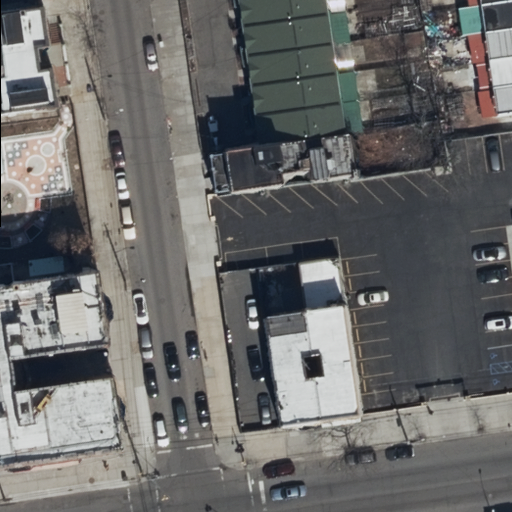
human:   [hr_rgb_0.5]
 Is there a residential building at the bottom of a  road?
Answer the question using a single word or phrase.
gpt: yes

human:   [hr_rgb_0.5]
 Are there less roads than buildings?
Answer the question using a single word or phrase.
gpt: yes

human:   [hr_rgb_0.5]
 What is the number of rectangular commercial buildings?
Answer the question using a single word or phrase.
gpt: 0

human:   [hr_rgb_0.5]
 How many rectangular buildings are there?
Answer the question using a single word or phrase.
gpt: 10

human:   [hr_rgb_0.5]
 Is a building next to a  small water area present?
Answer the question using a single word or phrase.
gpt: no

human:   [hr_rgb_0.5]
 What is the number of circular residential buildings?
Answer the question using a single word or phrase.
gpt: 0

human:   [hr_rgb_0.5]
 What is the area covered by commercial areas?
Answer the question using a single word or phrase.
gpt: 0m2

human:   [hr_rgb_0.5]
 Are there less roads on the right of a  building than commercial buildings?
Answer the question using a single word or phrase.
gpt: no

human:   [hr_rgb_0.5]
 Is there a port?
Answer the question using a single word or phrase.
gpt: no

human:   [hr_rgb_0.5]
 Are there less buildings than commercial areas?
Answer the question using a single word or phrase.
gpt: no

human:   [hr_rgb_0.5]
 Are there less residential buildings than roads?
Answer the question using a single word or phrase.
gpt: no

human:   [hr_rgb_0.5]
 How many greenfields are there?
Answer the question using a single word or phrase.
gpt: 0

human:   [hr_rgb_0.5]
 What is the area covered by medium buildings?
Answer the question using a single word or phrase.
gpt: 1221m2

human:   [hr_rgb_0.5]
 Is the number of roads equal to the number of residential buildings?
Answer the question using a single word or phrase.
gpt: no

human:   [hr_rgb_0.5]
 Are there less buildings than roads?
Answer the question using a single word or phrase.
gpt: no

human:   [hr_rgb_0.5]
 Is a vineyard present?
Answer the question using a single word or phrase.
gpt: no

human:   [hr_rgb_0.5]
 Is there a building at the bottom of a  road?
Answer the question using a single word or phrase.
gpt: yes

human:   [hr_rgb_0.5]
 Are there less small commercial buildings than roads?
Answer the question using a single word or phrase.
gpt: yes

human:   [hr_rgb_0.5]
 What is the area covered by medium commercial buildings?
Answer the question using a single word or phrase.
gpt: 0m2

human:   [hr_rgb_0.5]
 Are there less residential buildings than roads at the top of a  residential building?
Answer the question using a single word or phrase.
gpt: no

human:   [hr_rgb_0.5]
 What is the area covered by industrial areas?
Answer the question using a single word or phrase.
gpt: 0m2

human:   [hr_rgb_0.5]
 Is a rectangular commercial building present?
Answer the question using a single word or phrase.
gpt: no

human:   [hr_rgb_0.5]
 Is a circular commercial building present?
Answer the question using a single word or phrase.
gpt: no

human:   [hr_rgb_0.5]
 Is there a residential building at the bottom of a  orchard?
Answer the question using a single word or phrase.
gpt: no

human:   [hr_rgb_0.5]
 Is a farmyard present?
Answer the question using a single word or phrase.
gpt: no

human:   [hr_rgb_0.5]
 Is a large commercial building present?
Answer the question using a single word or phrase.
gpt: no

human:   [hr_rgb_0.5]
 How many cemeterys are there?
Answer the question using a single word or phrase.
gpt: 0

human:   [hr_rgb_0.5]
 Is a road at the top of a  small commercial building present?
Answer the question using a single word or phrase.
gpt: no

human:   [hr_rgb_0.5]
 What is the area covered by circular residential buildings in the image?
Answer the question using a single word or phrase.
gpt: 0m2

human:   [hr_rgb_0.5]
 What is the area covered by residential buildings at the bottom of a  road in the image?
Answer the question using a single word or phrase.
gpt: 1028m2

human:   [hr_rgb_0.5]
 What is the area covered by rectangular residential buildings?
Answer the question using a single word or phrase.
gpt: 783m2

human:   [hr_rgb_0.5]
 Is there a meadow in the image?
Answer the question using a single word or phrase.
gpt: no

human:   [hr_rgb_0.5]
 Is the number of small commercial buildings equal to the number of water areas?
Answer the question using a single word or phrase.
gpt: yes

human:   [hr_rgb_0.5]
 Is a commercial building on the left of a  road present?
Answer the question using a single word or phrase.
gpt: no

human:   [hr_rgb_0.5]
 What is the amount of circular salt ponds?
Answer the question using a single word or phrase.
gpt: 0

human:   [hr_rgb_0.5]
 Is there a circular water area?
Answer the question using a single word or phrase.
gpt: no